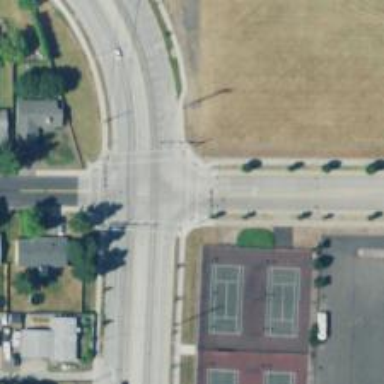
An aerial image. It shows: Crossing on the road.